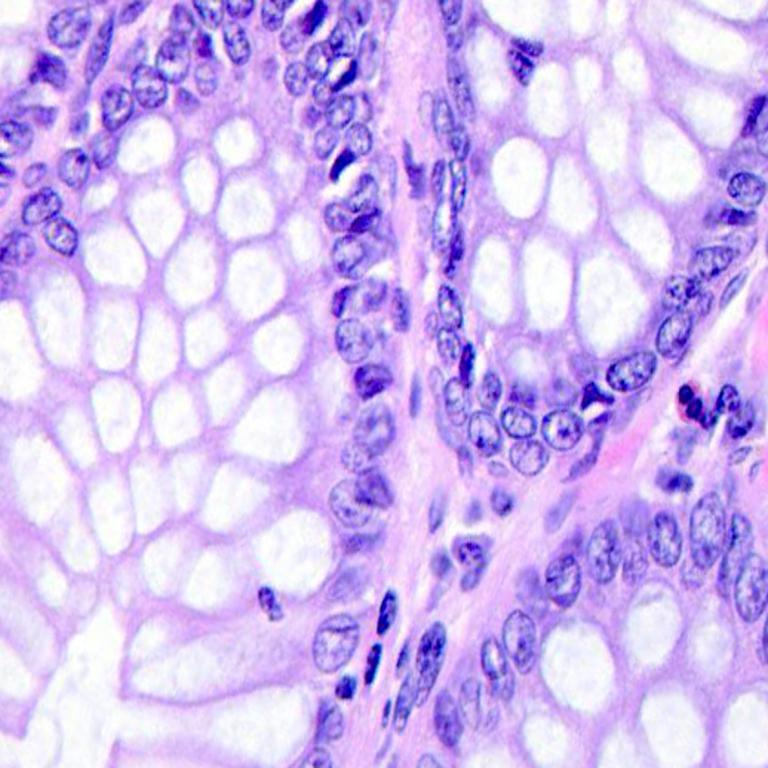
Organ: colon
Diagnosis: benign